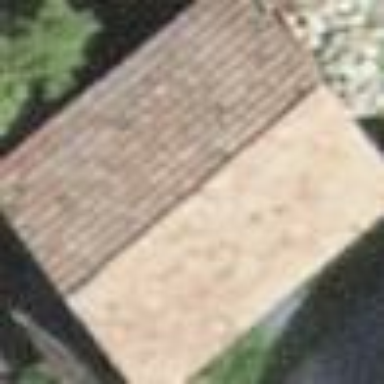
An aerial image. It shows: Barn.